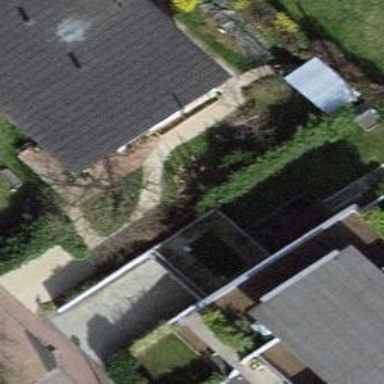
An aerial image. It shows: Garden surrounded by fence.